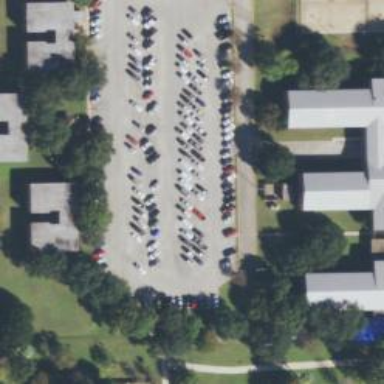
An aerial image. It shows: Parking area with surface.